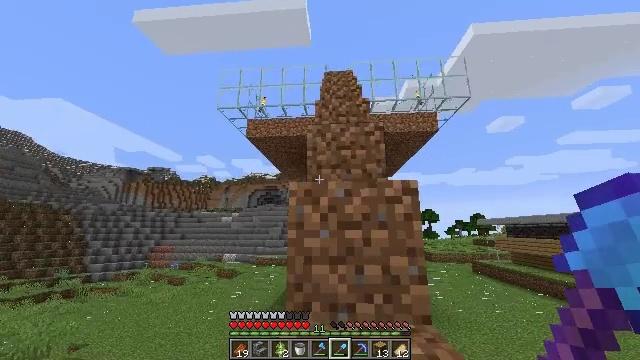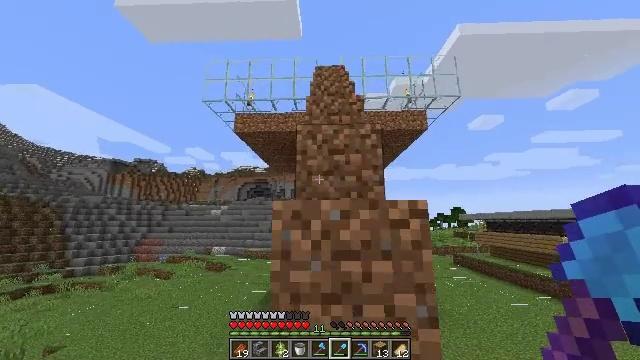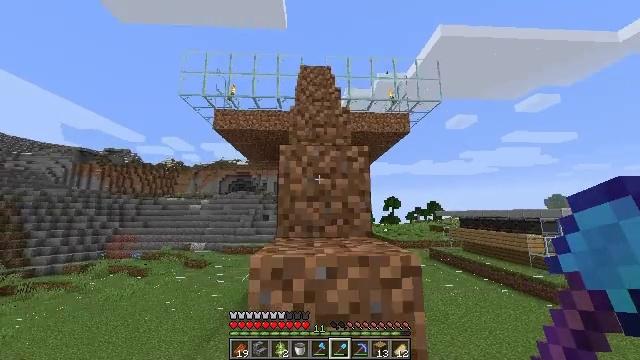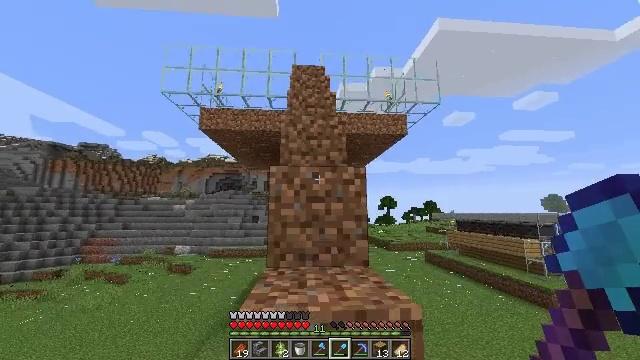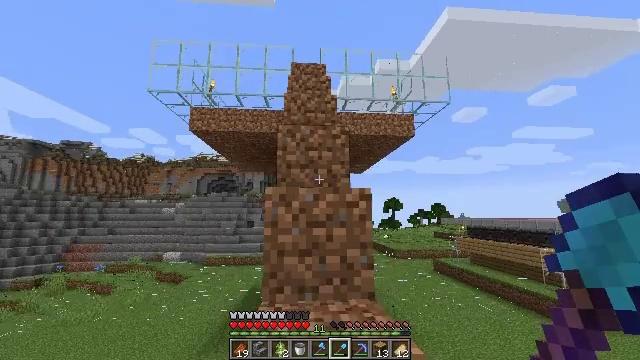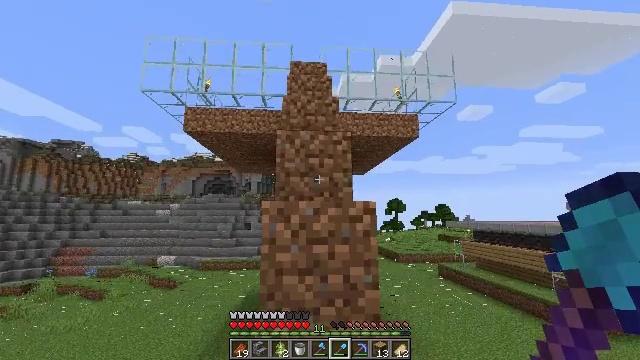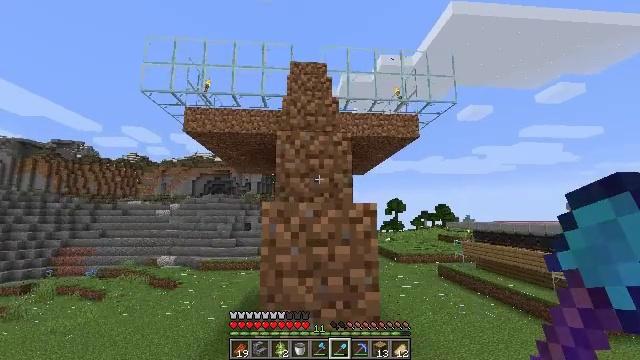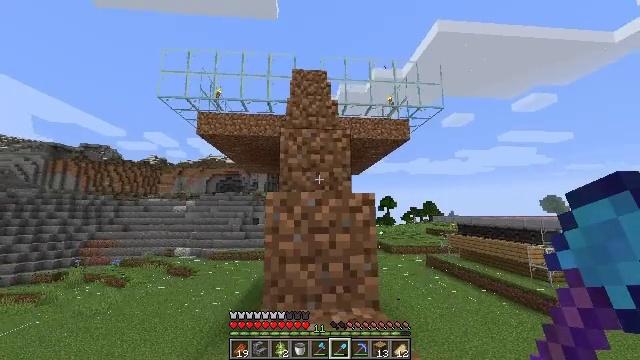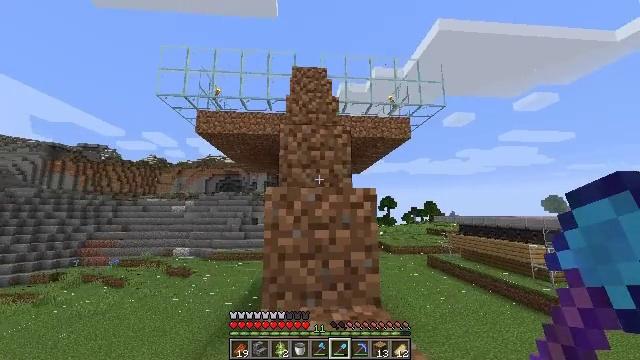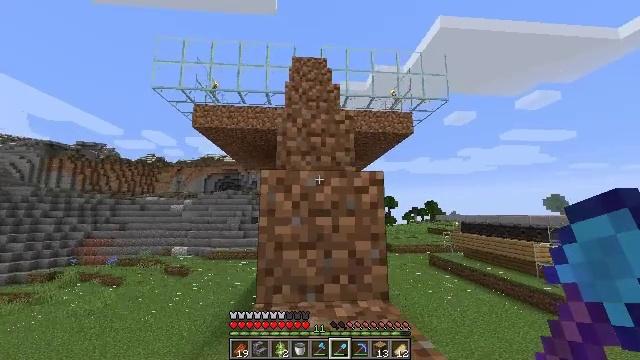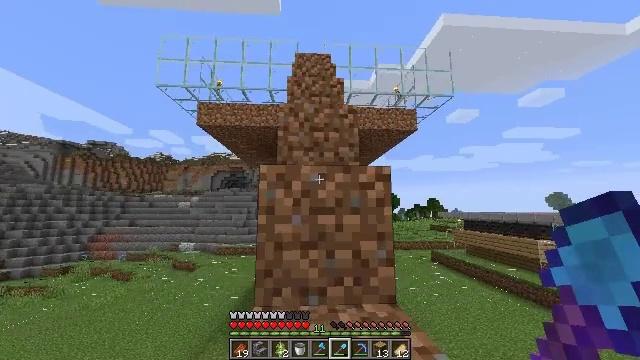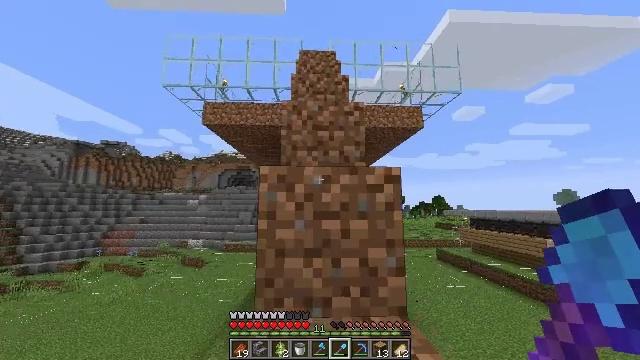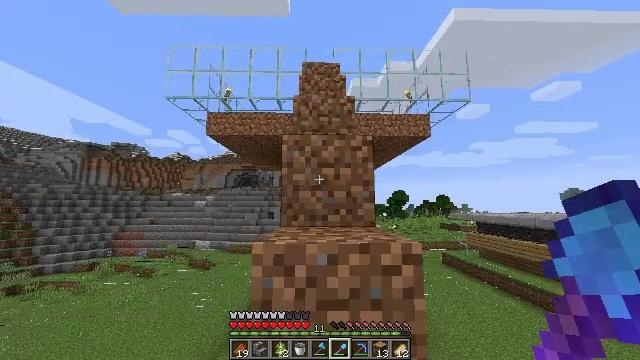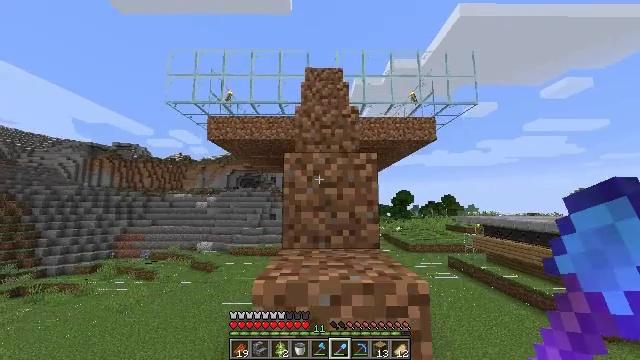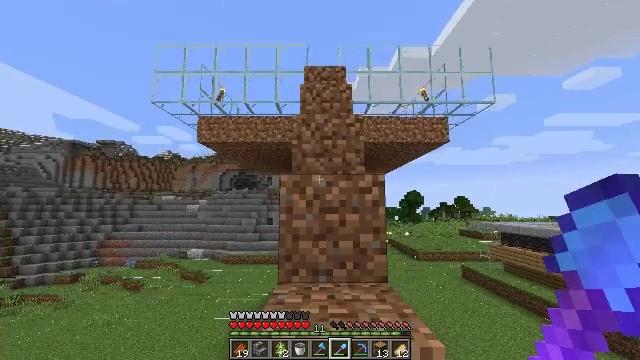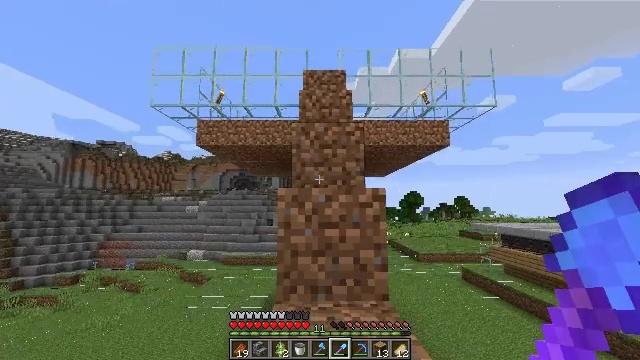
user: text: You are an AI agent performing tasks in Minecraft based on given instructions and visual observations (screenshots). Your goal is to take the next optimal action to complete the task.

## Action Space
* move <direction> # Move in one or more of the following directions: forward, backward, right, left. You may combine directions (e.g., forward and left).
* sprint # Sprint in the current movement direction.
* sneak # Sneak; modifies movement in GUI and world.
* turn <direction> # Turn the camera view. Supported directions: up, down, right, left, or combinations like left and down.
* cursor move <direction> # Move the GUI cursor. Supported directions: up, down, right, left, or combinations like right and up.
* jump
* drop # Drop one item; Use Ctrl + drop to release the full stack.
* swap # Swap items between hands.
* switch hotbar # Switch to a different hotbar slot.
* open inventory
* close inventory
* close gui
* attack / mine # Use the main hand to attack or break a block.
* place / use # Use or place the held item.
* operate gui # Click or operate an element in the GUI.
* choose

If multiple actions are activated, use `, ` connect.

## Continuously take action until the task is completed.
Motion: motion action
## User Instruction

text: Mine the fully grown carrots.
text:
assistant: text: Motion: move forward, turn right and down, jump
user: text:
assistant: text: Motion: move forward, turn right and down, jump
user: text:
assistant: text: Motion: move forward, turn right, jump
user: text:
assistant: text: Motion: move forward, jump
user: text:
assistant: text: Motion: move forward, sprint, jump
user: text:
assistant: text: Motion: move forward, sprint, jump
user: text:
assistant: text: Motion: move forward, sprint, jump
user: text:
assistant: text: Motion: move forward, sprint, jump
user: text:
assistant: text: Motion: move forward, jump
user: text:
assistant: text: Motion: move forward, jump
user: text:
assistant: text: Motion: move forward, turn left, jump
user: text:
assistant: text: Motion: move forward, turn left, jump
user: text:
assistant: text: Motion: move forward, jump
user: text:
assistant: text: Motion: move forward, sprint, jump
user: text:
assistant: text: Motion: move forward, sprint, jump
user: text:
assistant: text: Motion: move forward, sprint, jump
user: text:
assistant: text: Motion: move forward, jump
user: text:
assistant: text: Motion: move forward, jump
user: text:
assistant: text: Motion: move forward, jump
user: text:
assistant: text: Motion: move forward, jump
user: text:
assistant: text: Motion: move forward, jump
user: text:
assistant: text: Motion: move forward, jump
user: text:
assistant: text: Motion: move forward, sprint, jump
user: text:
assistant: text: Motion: move forward, sprint, jump
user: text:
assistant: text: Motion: move forward, sprint, jump
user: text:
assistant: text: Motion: move forward, sprint, jump
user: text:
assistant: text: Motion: move forward, jump
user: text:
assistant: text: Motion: move forward, jump
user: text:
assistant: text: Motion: move forward, turn down, jump
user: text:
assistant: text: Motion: move forward, jump